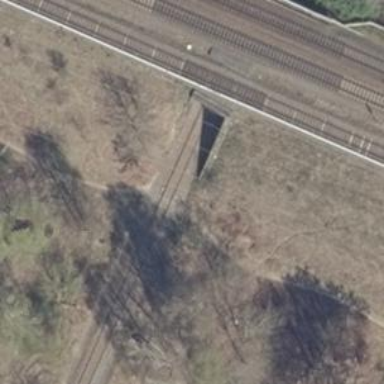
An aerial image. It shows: Crossing for the railway.